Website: apple
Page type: billing-address
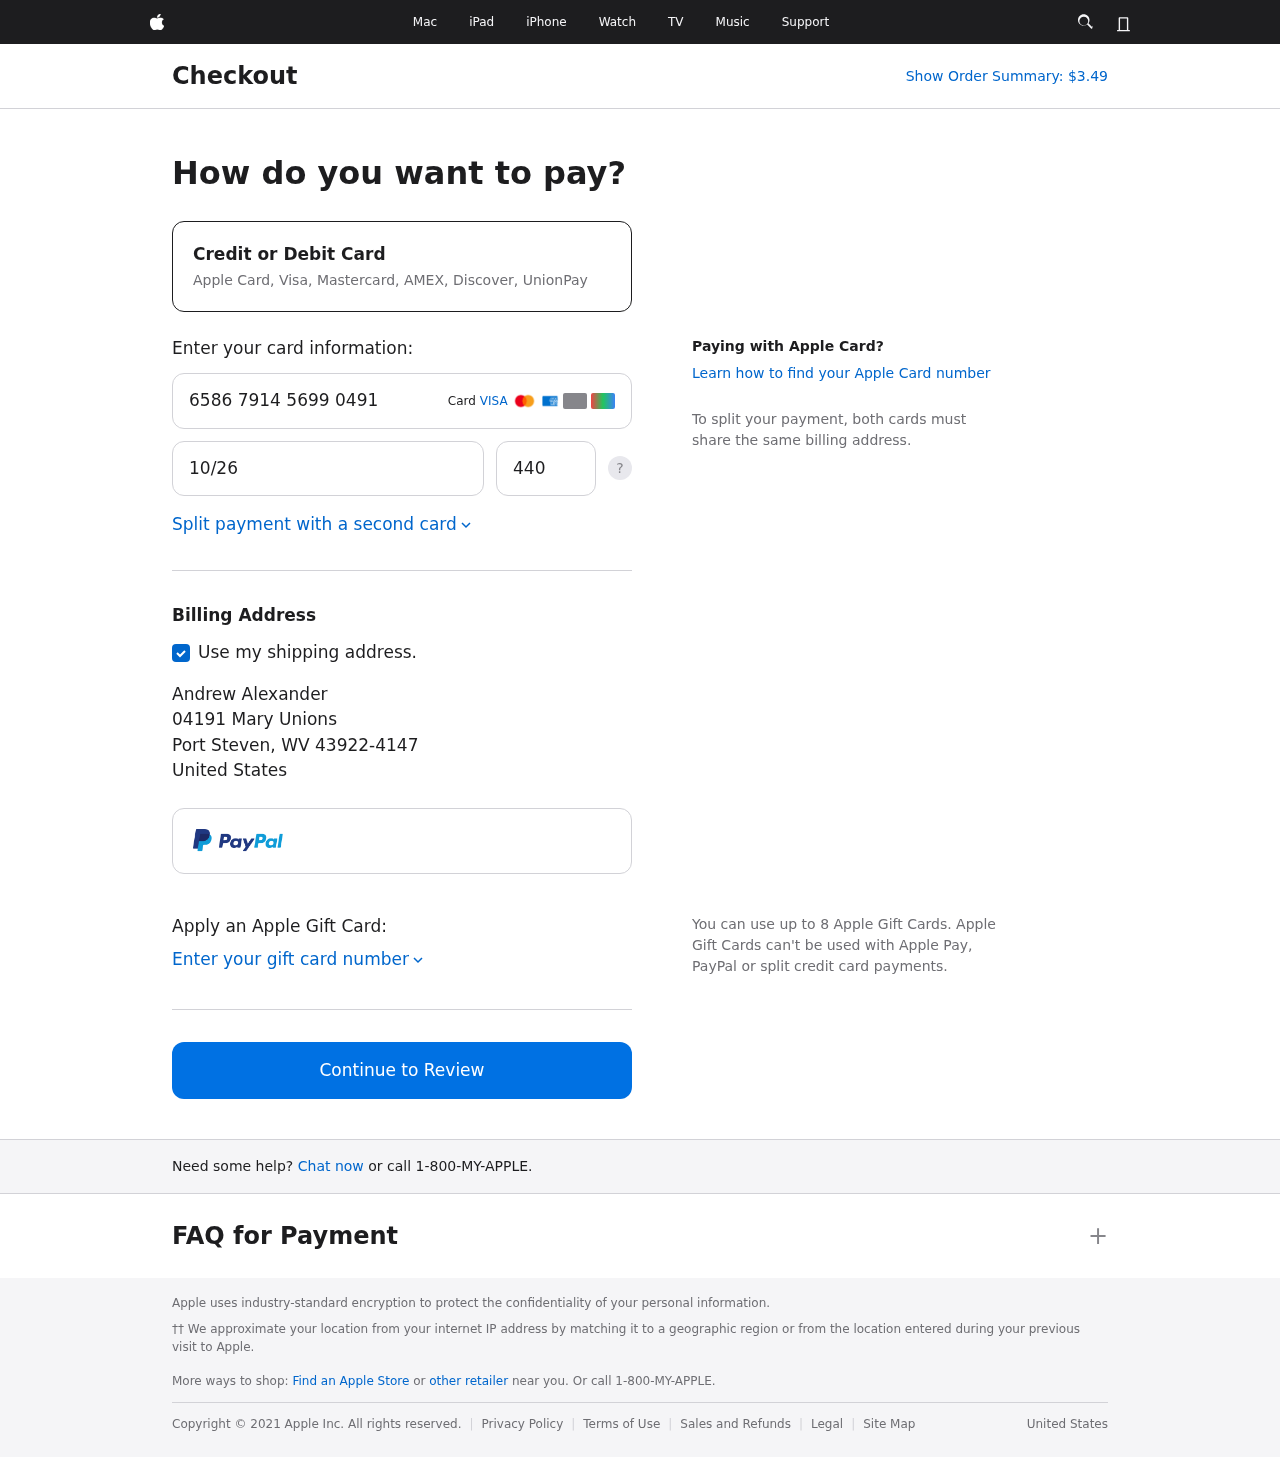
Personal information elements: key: PII_CARD_CVV
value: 440
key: PII_CARD_EXPIRY
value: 10/26
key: PII_CARD_NUMBER
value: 6586 7914 5699 0491
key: PII_CITY
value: Port Steven
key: PII_COUNTRY
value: United States
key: PII_FULLNAME
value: Andrew Alexander
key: PII_POSTCODE_FULL
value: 43922-4147
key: PII_STATE_ABBR
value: WV
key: PII_STREET
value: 04191 Mary Unions
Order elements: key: ORDER_TOTAL
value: Show Order Summary: $3.49